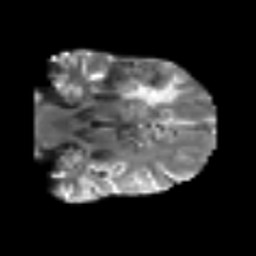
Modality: T2w
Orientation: coronal
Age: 60
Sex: male
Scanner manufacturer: siemens
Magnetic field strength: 3 T
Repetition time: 6.1 s
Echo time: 0.101 s